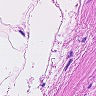
Metastatic tissue present: no